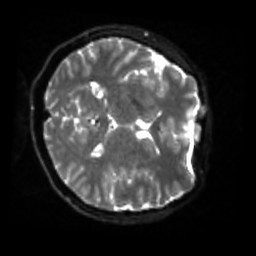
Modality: sbref
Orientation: axial
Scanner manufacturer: siemens
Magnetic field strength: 3 T
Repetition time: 4 s
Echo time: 0.0594 s